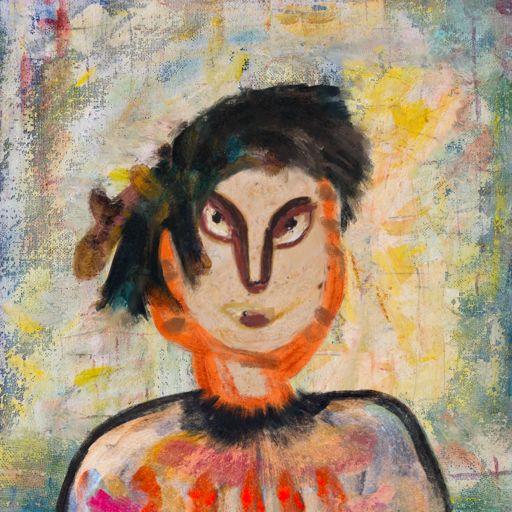
Background: Irani, Head And Neck Front: Rupkatha, Face Front: After_Raid, Bust: Childish, Hair Front: Pipe, Head Accessory: Blank, Second Necklace: Blank, Necklace: Blank, Baby: Blank